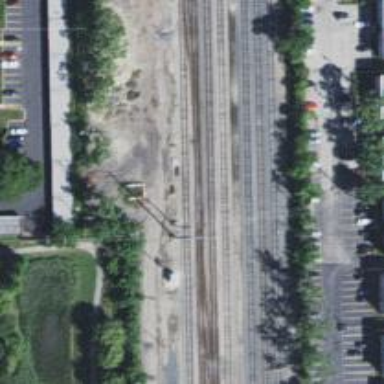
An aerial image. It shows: Railway yard for manifest purposes.